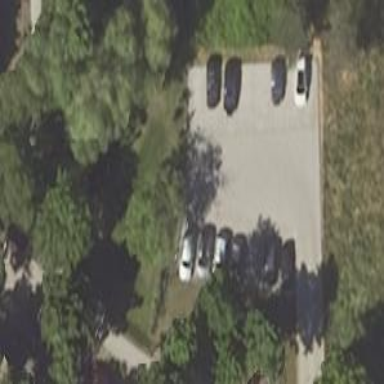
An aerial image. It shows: Parking area with surface.